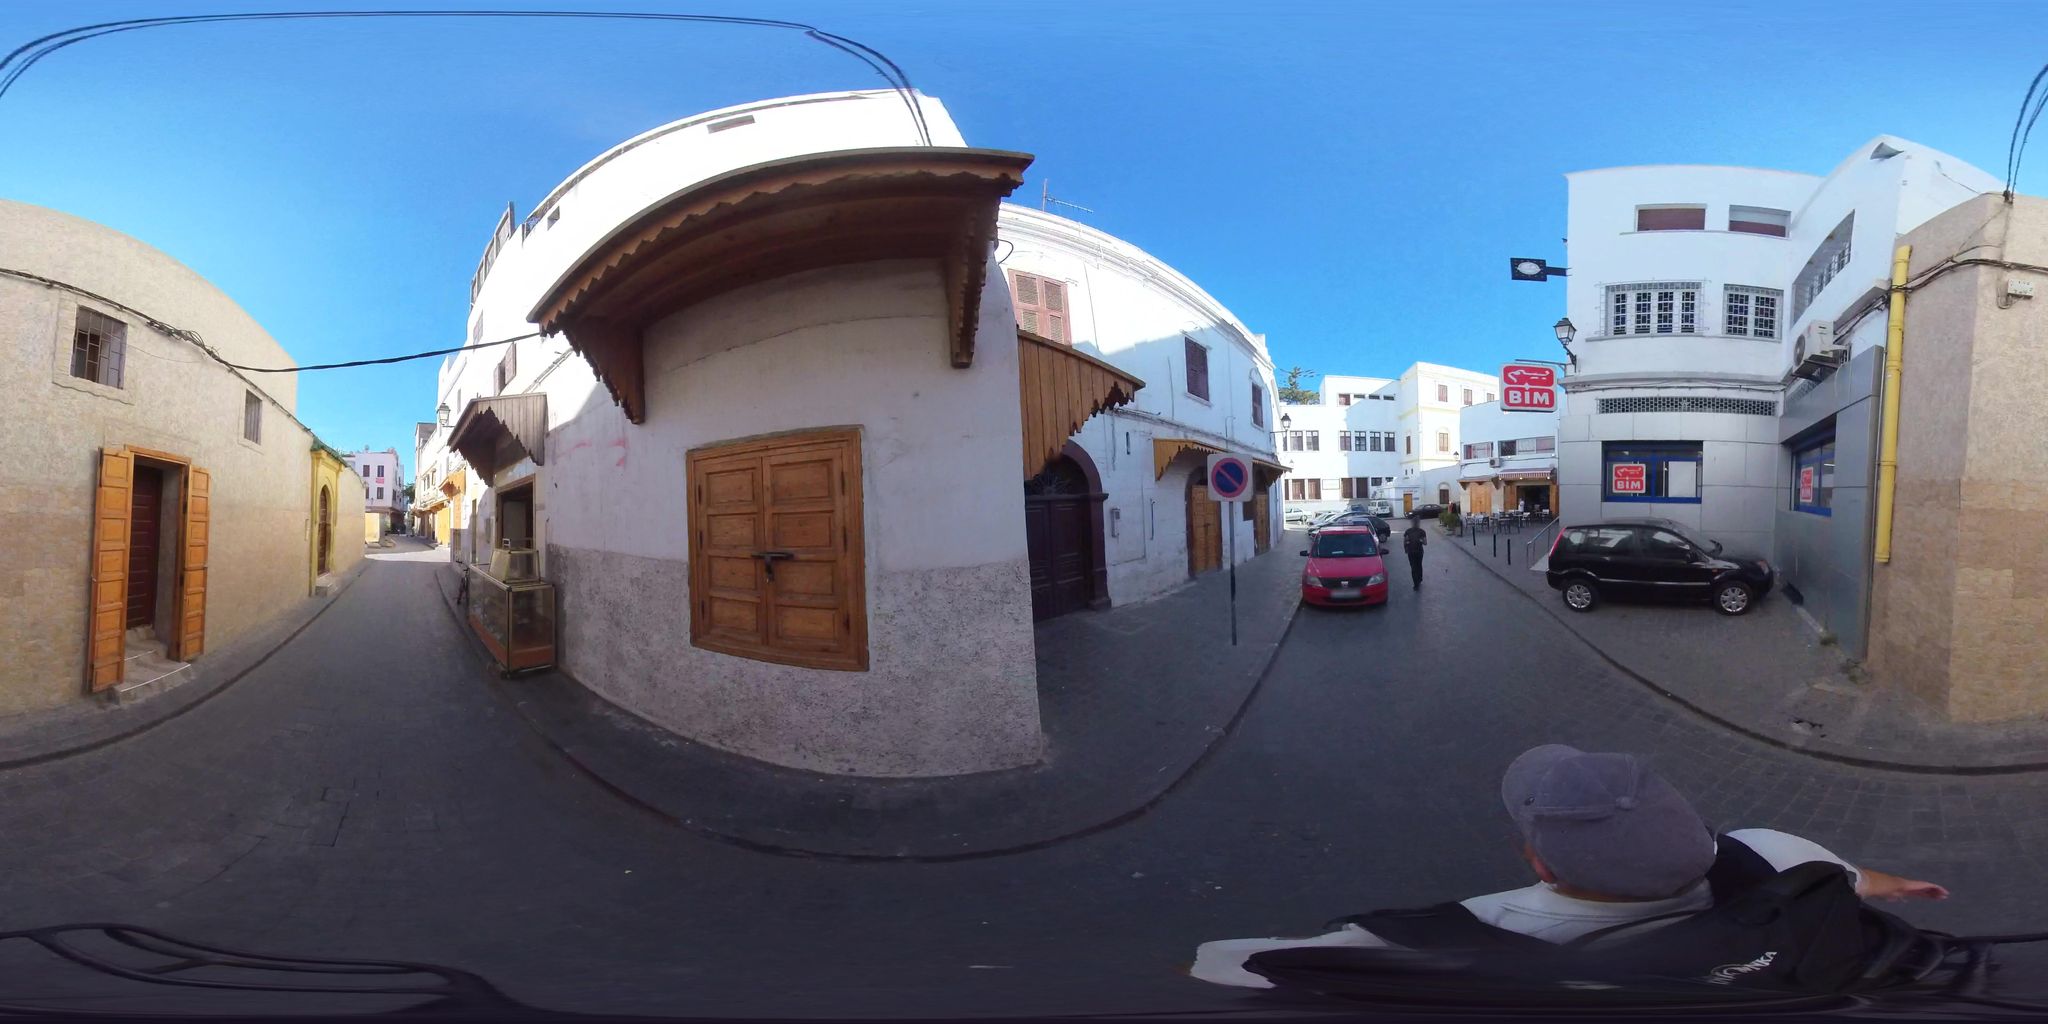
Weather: clear
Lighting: day
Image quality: good
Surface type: railway
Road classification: service
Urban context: urban centre
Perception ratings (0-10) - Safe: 2.02, Lively: 8.69, Beautiful: 0.31, Boring: 3.11, Depressing: 6.73, Wealthy: 1.65